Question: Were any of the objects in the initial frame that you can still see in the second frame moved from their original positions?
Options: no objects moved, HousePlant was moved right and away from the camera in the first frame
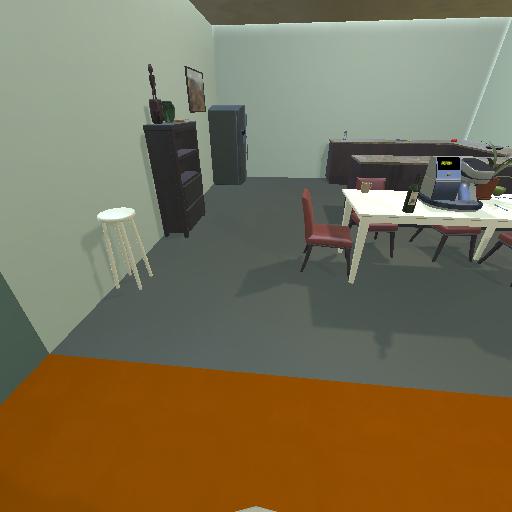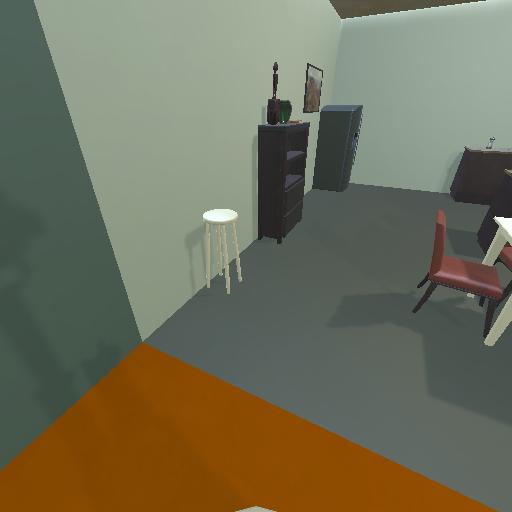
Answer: no objects moved